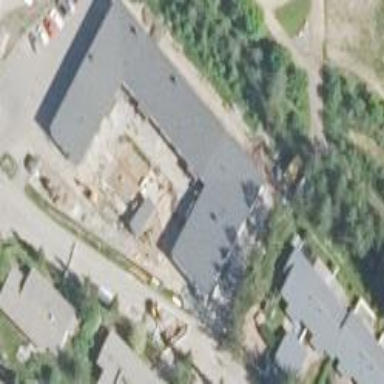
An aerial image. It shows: Kindergarten.